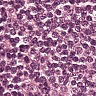
Metastatic tissue present: no